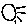
Label: sun